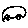
Label: car